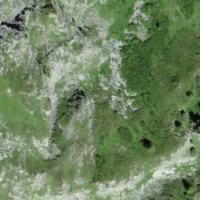
EUNIS habitat code: 26
Species observed at this site:
Marmota marmota